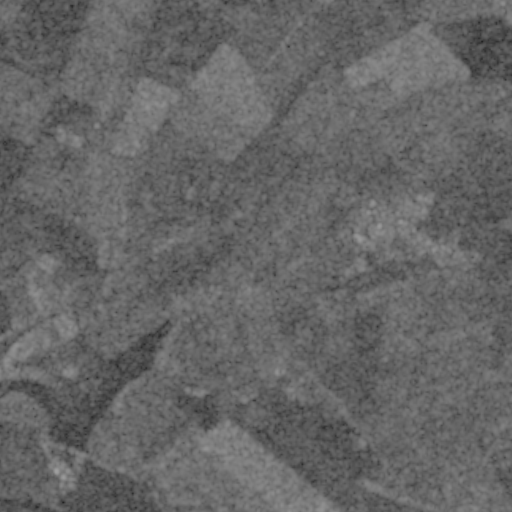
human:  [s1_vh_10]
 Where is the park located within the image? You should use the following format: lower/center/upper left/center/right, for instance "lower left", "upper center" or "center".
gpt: The park is located in the center right of the image.
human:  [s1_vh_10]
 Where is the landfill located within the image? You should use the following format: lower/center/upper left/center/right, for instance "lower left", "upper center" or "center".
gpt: There is no landfill in the image.

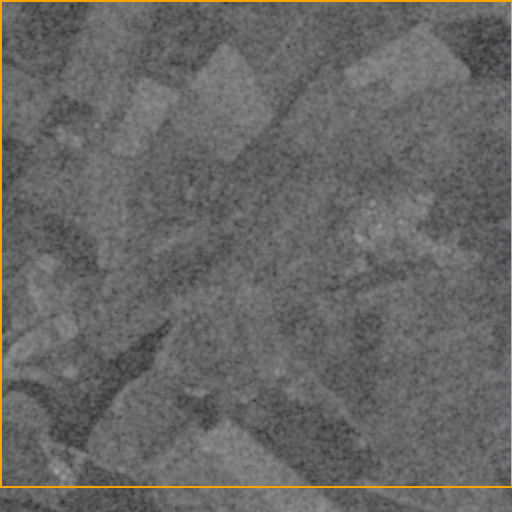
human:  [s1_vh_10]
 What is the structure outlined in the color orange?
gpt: The structure outlined in orange is a crop field.
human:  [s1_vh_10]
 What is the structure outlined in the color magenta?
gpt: There is no magenta outline.